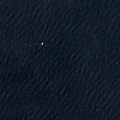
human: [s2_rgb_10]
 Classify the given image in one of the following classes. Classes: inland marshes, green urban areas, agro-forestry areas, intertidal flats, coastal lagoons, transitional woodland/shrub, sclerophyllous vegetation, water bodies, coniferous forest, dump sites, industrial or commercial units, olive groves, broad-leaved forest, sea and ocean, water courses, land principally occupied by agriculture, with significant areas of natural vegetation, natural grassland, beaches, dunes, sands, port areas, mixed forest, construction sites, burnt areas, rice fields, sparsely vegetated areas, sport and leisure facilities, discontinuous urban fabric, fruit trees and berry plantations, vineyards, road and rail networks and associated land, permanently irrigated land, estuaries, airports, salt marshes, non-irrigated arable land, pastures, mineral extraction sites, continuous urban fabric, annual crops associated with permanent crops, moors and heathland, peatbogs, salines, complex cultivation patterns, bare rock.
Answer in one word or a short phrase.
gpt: sea and ocean